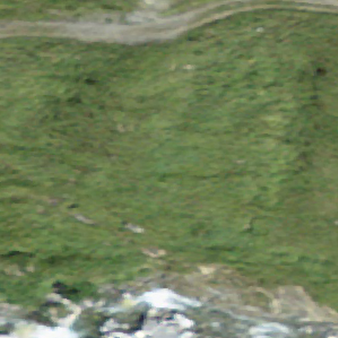
Label: other